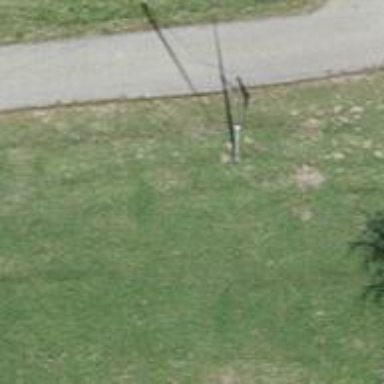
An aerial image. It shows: Power pole.